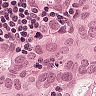
Metastatic tissue present: yes